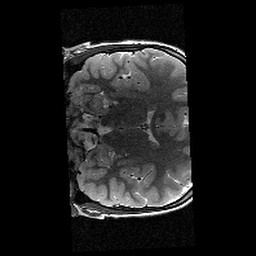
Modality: T2w
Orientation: coronal
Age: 11
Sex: female
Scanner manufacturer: siemens
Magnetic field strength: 3 T
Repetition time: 9.23 s
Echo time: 0.067 s